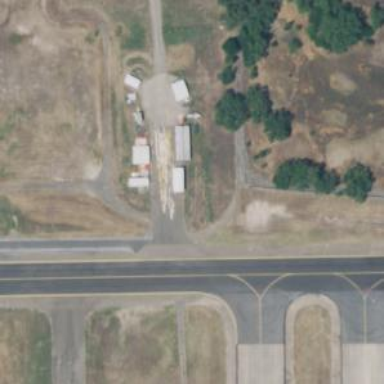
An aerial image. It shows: Image of taxiway at airport.